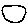
Label: hexagon